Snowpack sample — Snodgrass Mountain, Crested Butte, Colorado (2/4/25, 12:06 PM MST)
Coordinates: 38.923, -106.968
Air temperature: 35 °F
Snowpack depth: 80 cm
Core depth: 70 cm
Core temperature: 32 °F
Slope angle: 14°, slope face: 78°
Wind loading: low
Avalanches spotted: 0
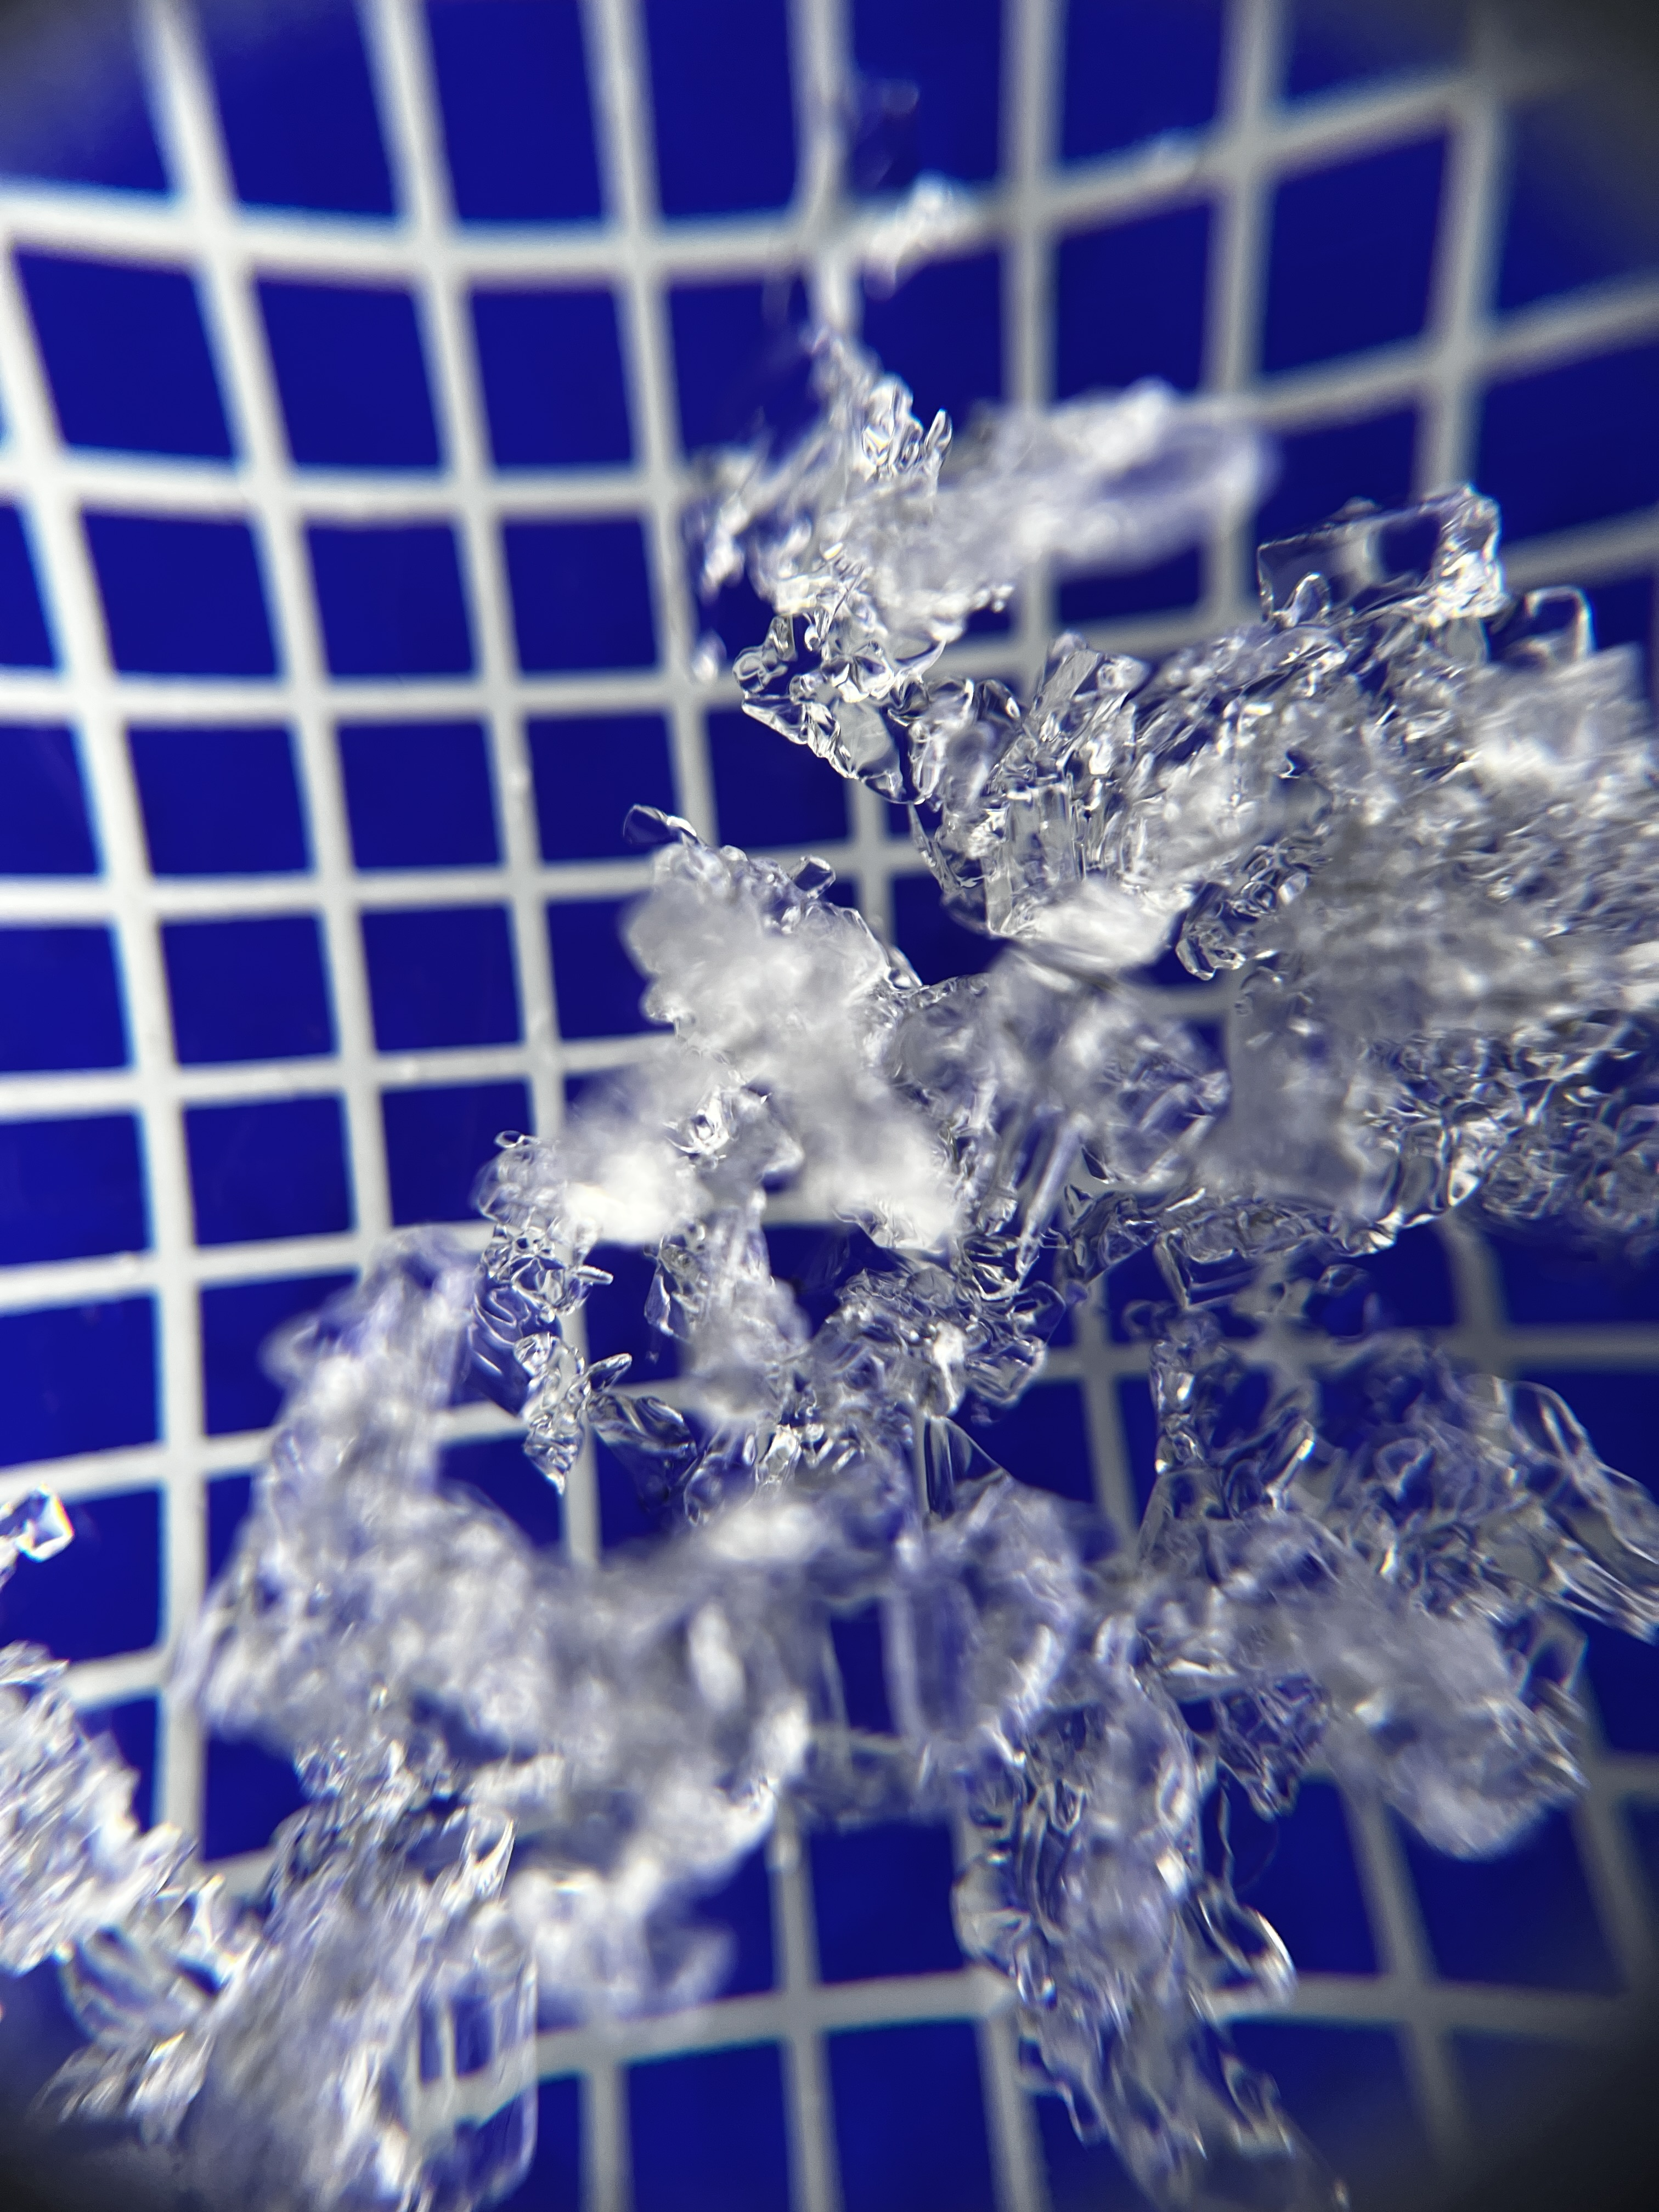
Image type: magnified_profile
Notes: No avalanches nearby, unusually warm weather for the last month reported by residents, Collected 25 yards from treeline